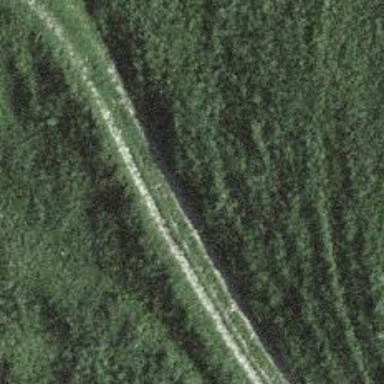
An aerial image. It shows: Track with grade5 tracktype.